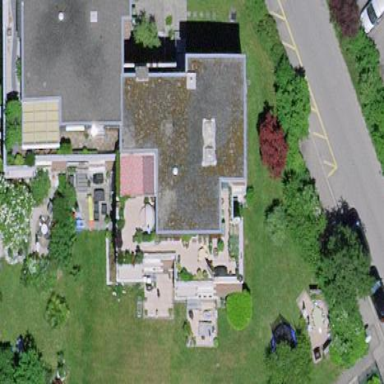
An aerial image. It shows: Residential building.